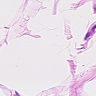
Metastatic tissue present: no